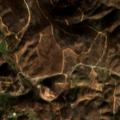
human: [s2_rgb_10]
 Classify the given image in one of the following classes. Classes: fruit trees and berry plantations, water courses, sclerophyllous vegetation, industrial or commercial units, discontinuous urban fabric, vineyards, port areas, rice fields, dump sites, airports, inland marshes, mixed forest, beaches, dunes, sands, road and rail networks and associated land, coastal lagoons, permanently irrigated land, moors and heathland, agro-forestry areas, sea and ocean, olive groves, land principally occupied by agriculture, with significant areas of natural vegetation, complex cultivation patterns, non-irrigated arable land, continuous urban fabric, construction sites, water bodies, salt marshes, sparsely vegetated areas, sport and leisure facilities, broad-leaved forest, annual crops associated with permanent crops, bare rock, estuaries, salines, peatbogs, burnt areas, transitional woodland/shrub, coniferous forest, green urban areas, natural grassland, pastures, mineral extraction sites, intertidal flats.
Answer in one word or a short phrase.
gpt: olive groves, broad-leaved forest, transitional woodland/shrub